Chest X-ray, PA view. Patient: 50 years old, sex F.
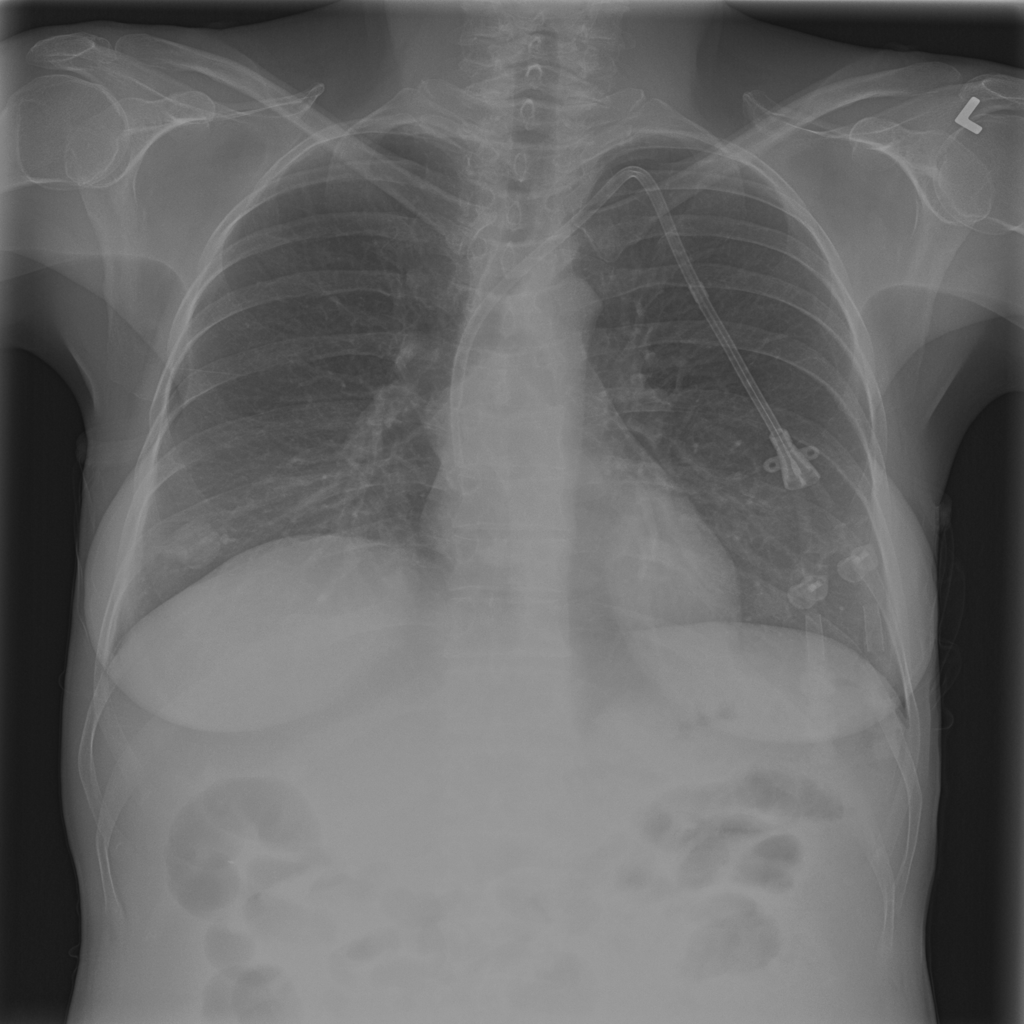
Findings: Mass